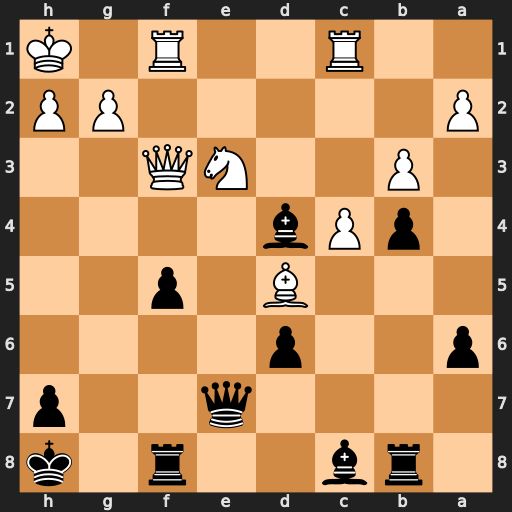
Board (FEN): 1rb2r1k/4q2p/p2p4/3B1p2/1pPb4/1P2NQ2/P5PP/2R2R1K
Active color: b
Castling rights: -
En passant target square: -
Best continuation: Qxe3 Qxe3 Bxe3